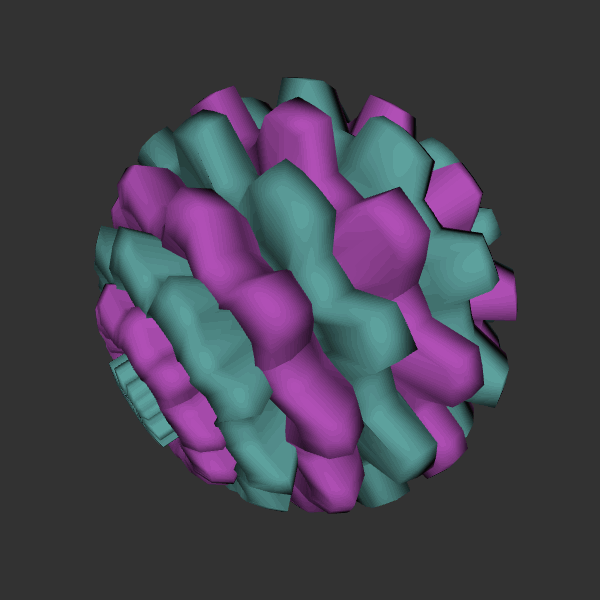
Background: dark